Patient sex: M
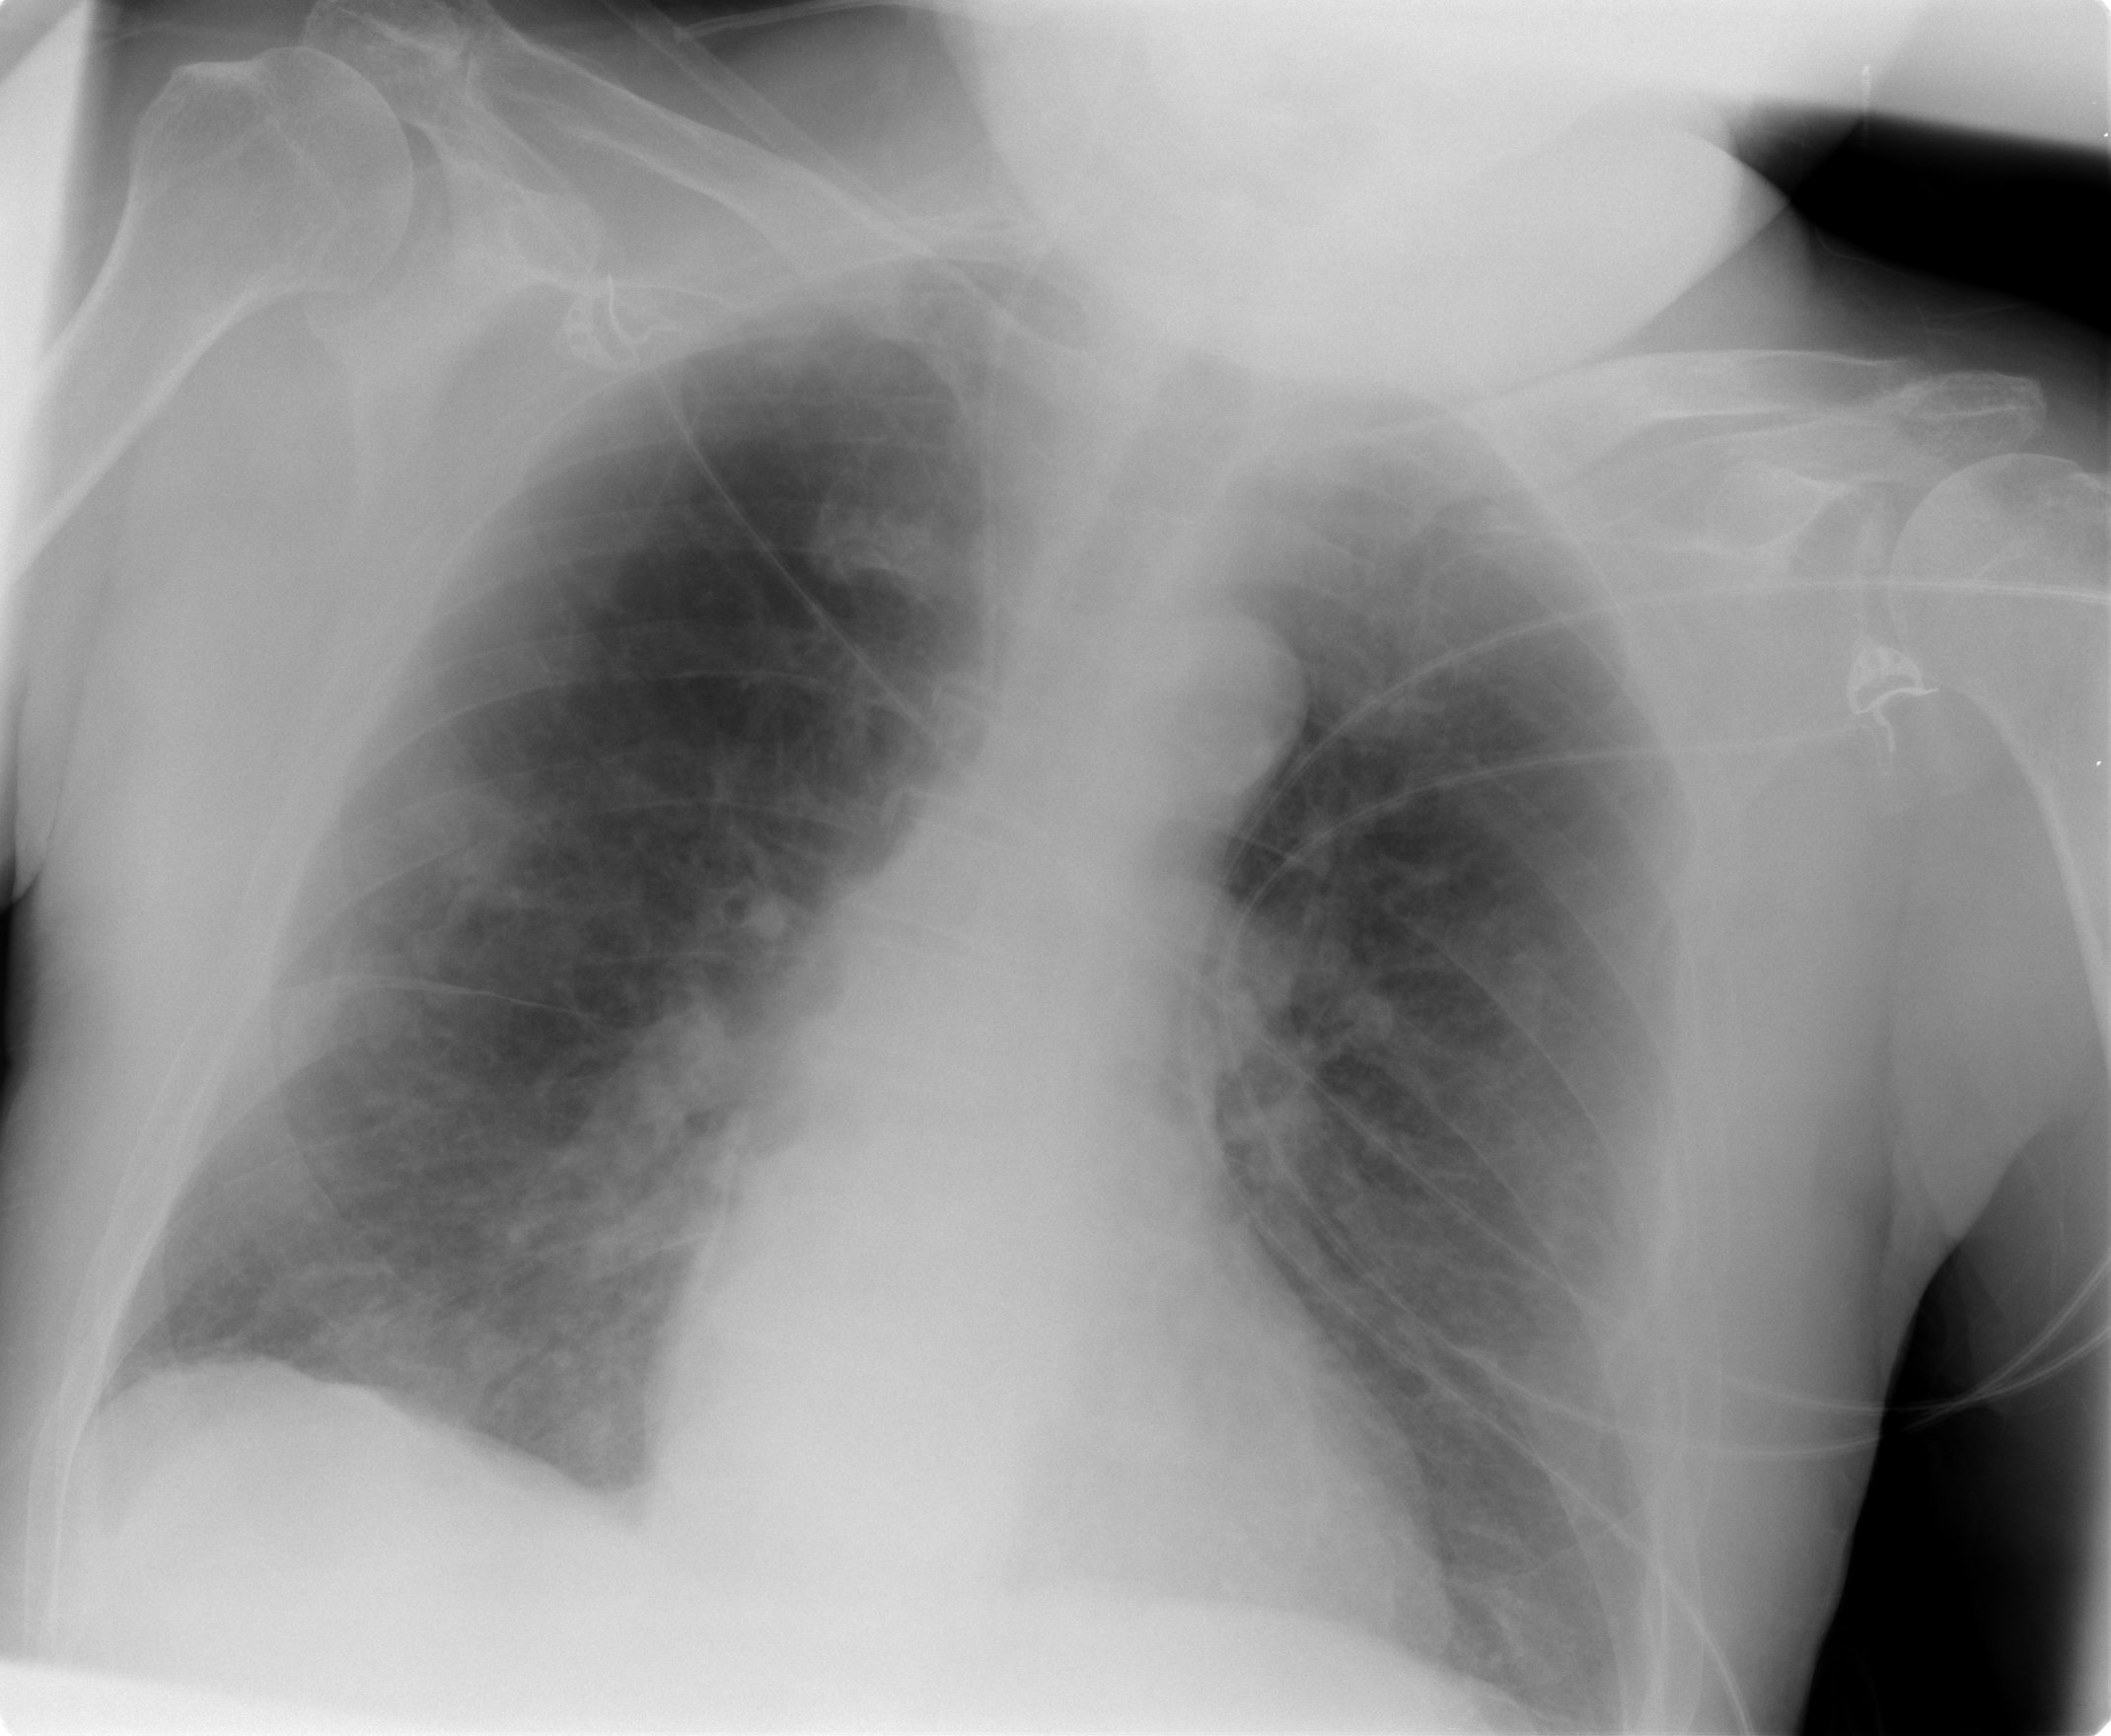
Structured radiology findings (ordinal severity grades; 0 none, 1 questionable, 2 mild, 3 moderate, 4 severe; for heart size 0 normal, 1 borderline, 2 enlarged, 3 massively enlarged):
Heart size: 0
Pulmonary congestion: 2
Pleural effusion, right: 0
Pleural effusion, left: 0
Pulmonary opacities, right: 0
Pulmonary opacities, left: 0
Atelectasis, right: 0
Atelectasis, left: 0